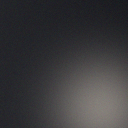
Screen state: off